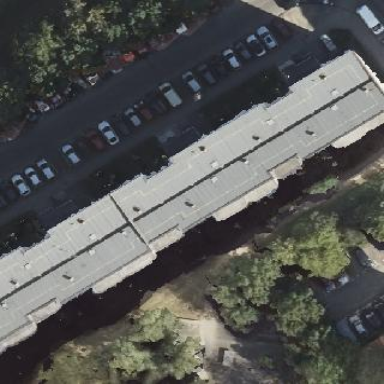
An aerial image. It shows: Building with apartments and flat roof.